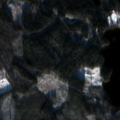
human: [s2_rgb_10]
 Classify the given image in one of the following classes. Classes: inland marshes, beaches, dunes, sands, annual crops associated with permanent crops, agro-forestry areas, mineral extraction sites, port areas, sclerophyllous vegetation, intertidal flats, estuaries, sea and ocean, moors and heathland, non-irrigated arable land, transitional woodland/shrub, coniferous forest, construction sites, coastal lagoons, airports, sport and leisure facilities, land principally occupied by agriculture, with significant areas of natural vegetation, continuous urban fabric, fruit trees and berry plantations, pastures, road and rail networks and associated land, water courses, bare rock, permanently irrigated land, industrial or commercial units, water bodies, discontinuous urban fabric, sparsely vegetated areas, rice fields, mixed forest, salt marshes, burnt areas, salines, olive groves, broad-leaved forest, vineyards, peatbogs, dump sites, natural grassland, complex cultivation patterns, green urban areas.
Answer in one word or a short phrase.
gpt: coniferous forest, mixed forest, transitional woodland/shrub, water bodies